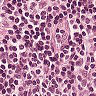
Metastatic tissue present: no